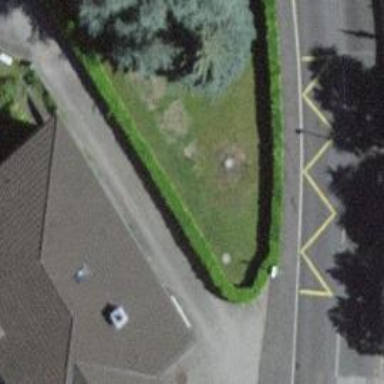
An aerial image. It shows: Bus stop along the road.